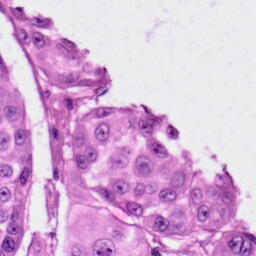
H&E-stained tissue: Skin